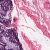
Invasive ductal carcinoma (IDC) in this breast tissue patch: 0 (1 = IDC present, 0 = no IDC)